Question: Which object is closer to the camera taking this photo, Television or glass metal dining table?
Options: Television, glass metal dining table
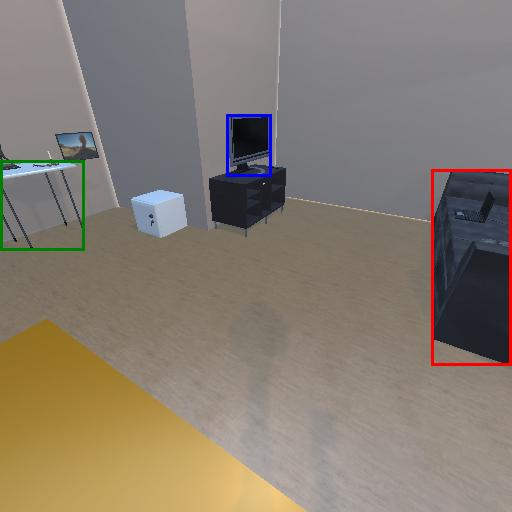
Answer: Television